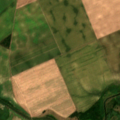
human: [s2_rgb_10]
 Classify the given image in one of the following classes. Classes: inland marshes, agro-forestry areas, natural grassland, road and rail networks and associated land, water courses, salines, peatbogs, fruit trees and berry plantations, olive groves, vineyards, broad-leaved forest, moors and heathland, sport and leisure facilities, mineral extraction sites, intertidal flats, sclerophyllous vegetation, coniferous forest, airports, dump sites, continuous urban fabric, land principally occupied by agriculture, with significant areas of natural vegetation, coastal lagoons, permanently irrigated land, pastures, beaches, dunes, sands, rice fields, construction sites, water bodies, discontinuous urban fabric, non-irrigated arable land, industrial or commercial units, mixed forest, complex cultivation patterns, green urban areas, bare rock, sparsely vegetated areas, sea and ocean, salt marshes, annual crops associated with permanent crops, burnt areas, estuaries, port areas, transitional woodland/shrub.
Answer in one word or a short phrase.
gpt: non-irrigated arable land, land principally occupied by agriculture, with significant areas of natural vegetation, inland marshes